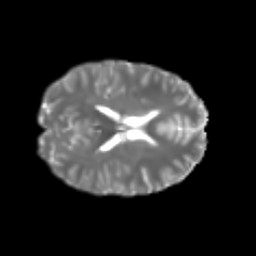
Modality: T2w
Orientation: axial
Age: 28
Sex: male
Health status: healthy